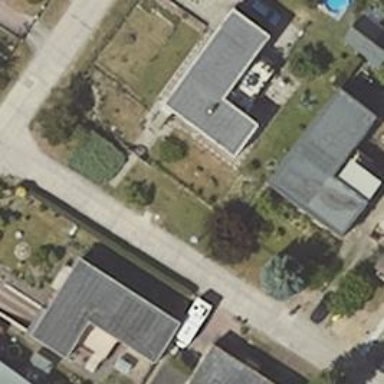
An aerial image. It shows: Simple and straightforward house.